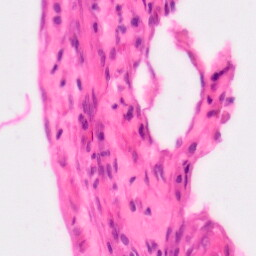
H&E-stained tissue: Colon